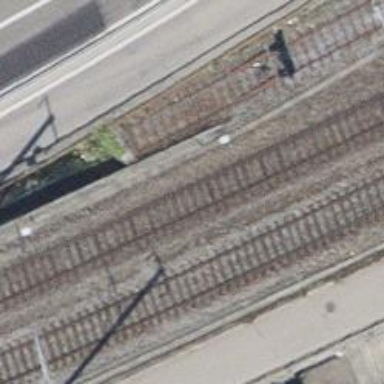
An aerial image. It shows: Railway bridge with electrified tracks and single rail.